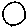
Label: circle